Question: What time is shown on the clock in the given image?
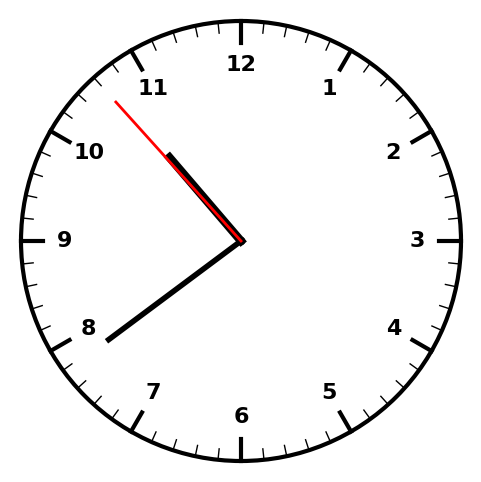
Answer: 10:38:53